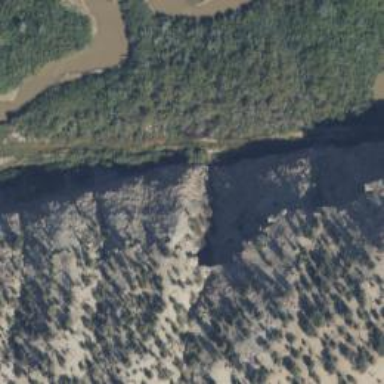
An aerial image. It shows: Cliff in nature.